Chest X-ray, AP view. Patient: 59 years old, sex M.
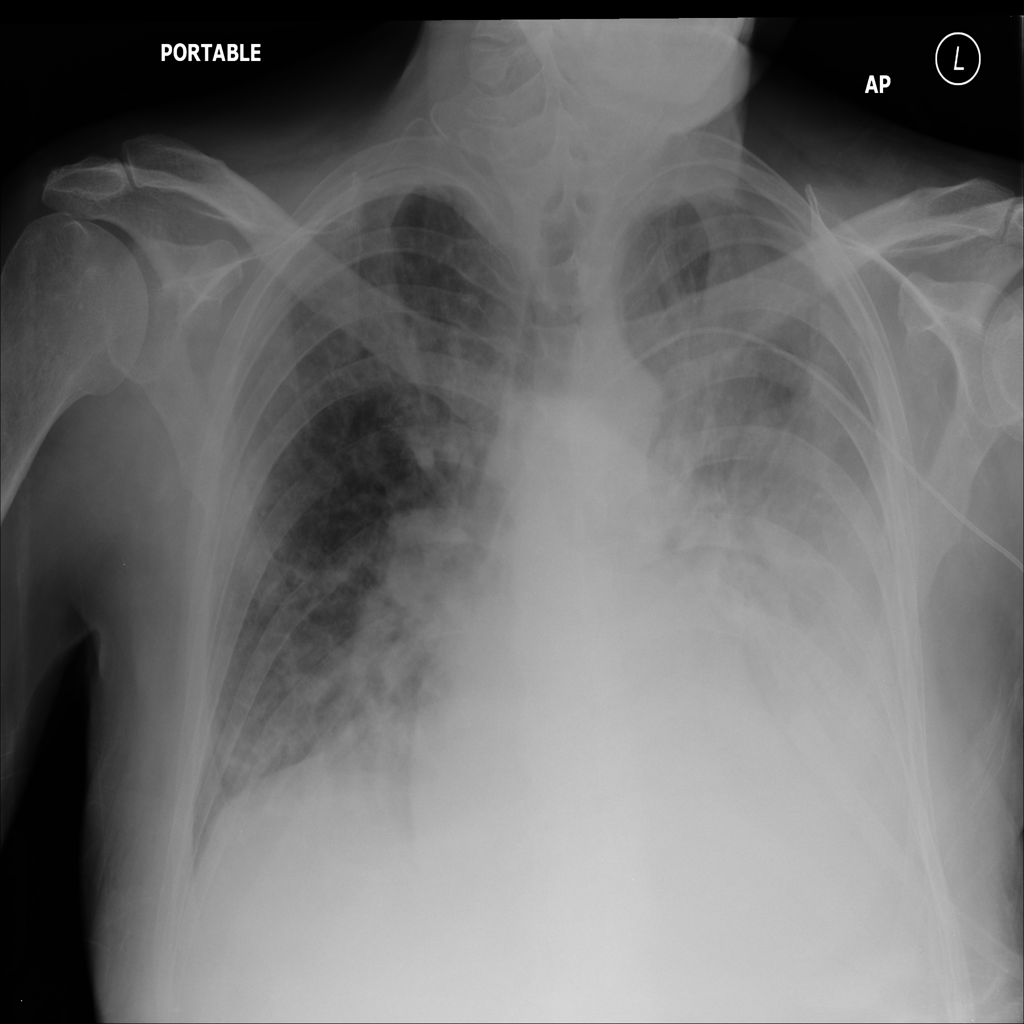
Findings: Consolidation